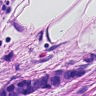
Metastatic tissue present: yes